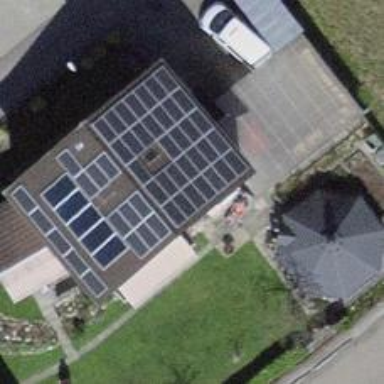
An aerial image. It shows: Solar power generator using photovoltaic panels.